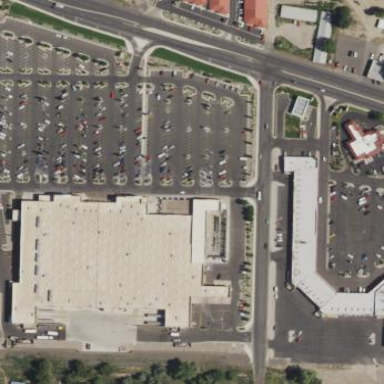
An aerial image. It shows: Retail building housing supermarket.